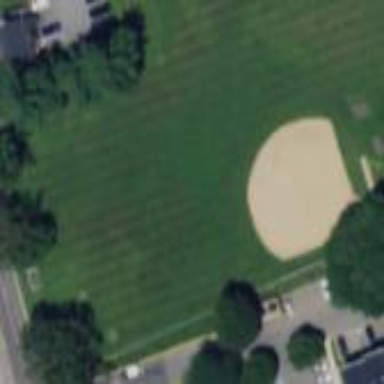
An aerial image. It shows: Baseball pitch for leisure land activities.